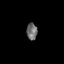
Tissue: prostate
Cell type: T cells
Senescence score: 0.3272
Nuclear area (px): 176
Mean DAPI intensity: 108.841